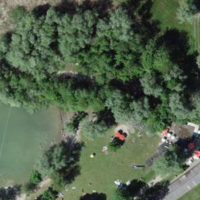
EUNIS habitat code: 16
Species observed at this site:
Corvus corone
Alcedo atthis
Sylvia borin
Botaurus stellaris
Bucephala clangula
Aegithalos caudatus
Sylvia atricapilla
Spinus spinus
Poecile palustris
Larus michahellis
Cygnus olor
Ardea alba
Erithacus rubecula
Phoenicurus ochruros
Himantopus himantopus
Cyanistes caeruleus
Sturnus vulgaris
Chloris chloris
Larus canus
Pyrrhula pyrrhula
Troglodytes troglodytes
Passer domesticus
Passer montanus
Calidris alpina
Turdus merula
Saxicola rubetra
Succisa pratensis
Locustella naevia
Hirundo rustica
Mergus merganser
Milvus migrans
Milvus milvus
Locustella luscinioides
Turdus pilaris
Sterna hirundo
Cinclus cinclus
Phylloscopus trochilus
Motacilla alba
Certhia brachydactyla
Tachybaptus ruficollis
Podiceps cristatus
Actitis hypoleucos
Oenanthe oenanthe
Fulica atra
Anas crecca
Falco subbuteo
Emberiza citrinella
Anthus spinoletta
Dendrocopos major
Cisticola juncidis
Buteo buteo
Gallinago gallinago
Strix aluco
Chroicocephalus ridibundus
Muscicapa striata
Phylloscopus collybita
Falco vespertinus
Gallinula chloropus
Pica pica
Sitta europaea
Garrulus glandarius
Saxicola rubicola
Falco tinnunculus
Picus viridis
Acrocephalus scirpaceus
Anas platyrhynchos
Alopochen aegyptiaca
Aythya ferina
Streptopelia decaocto
Acrocephalus palustris
Ixobrychus minutus
Picus canus
Aythya fuligula
Fringilla coelebs
Lanius collurio
Carduelis carduelis
Columba palumbus
Phalacrocorax carbo
Mergellus albellus
Parus major
Ciconia ciconia
Accipiter nisus